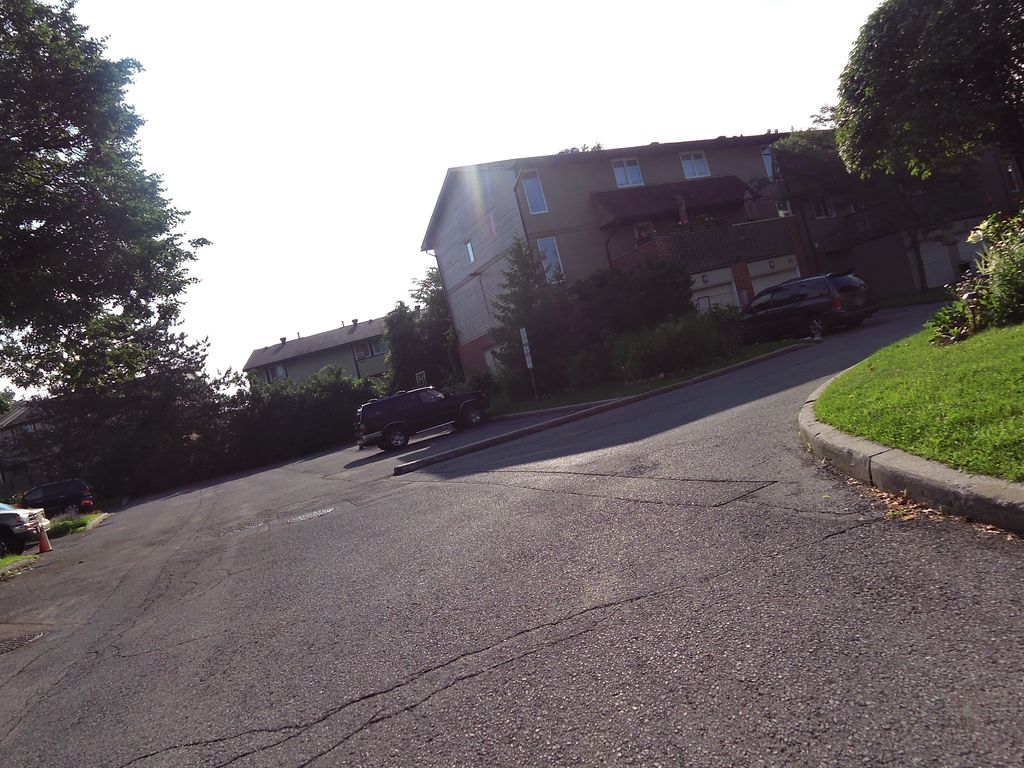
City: ottawa-gatineau